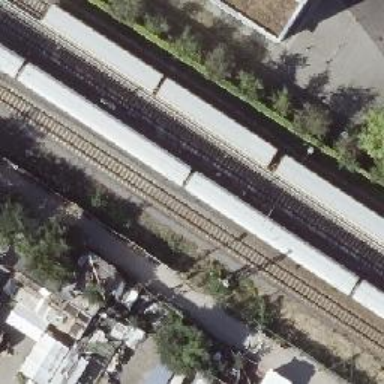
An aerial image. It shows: Railway signal.